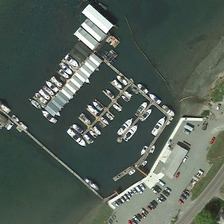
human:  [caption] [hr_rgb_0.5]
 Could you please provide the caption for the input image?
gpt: some boats are in a port near a parking lot .

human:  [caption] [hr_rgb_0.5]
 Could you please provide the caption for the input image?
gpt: there are many boats in the port .

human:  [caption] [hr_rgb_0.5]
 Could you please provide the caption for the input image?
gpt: some boats are in a port near a parking lot .

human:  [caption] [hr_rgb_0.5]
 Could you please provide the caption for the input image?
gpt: there are many boats in the port .

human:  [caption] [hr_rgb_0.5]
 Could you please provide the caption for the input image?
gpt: some boats are in a port near a parking lot .